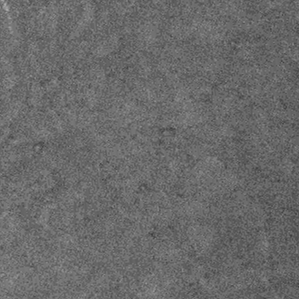
Label: frost